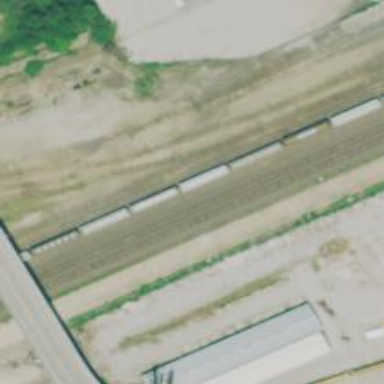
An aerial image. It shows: Railway siding for service.